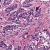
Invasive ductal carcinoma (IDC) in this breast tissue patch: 1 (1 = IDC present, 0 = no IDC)